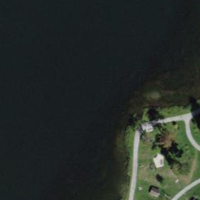
EUNIS habitat code: 14
Species observed at this site:
Anas platyrhynchos
Filipendula ulmaria